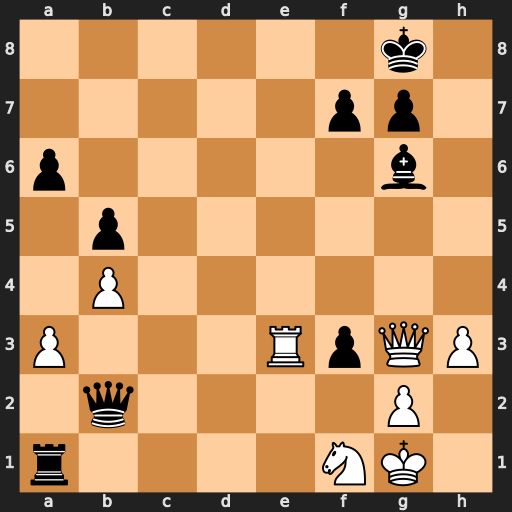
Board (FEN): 6k1/5pp1/p5b1/1p6/1P6/P3RpQP/1q4P1/r4NK1
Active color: w
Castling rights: -
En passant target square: -
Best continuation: Re8+ Kh7 Qh4+ Bh5 Qxh5#